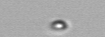
Label: nanoplankton_mix